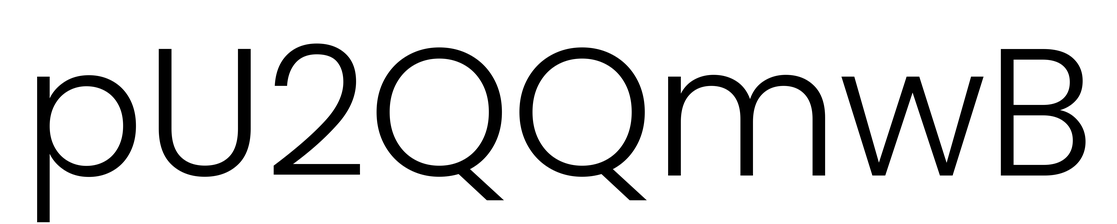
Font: Poppins-Light